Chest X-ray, PA view. Patient: 42 years old, sex F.
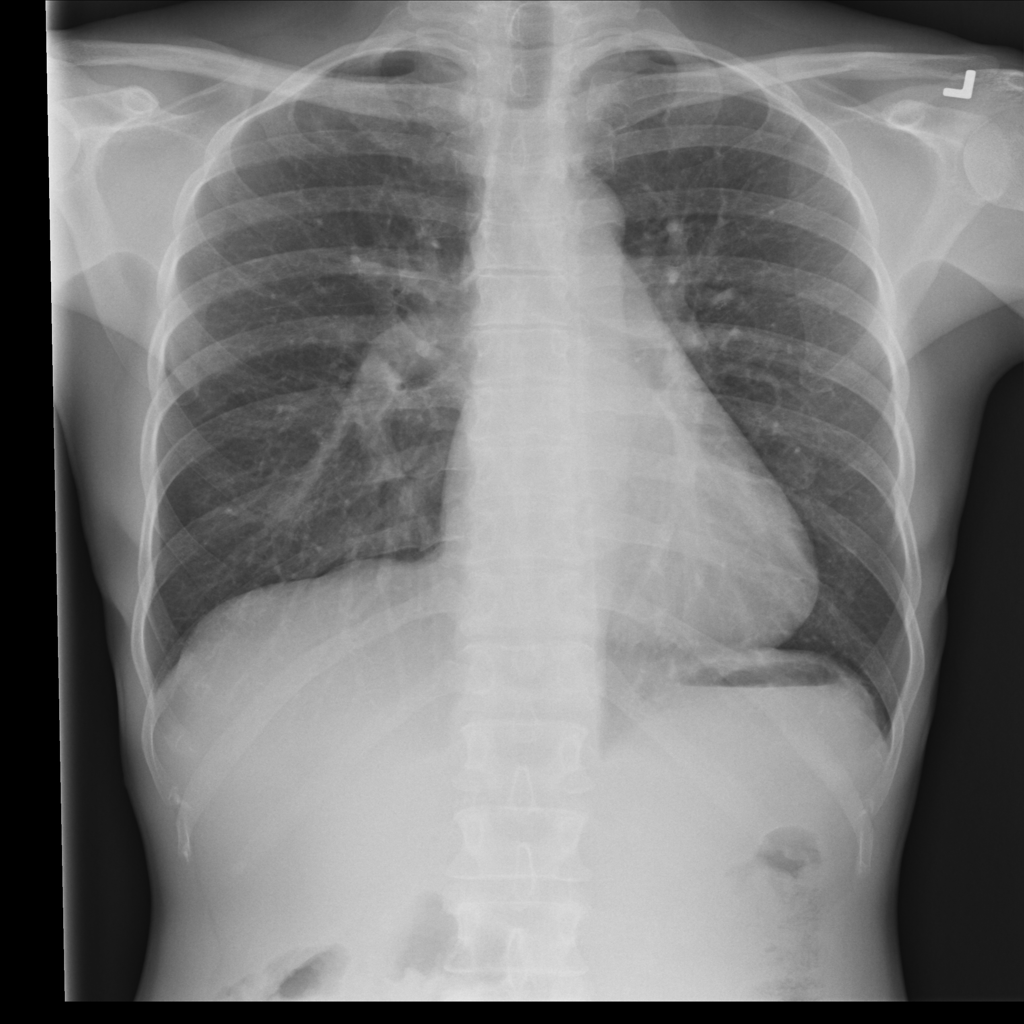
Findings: No Finding